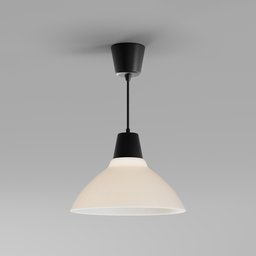
Label: lighting